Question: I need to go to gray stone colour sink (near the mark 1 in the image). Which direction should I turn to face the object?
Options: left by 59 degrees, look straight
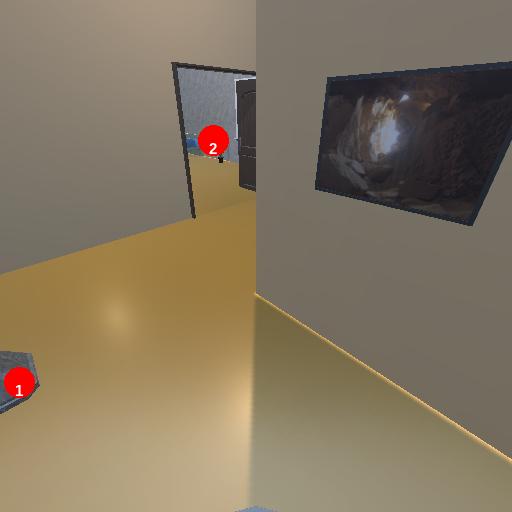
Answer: left by 59 degrees